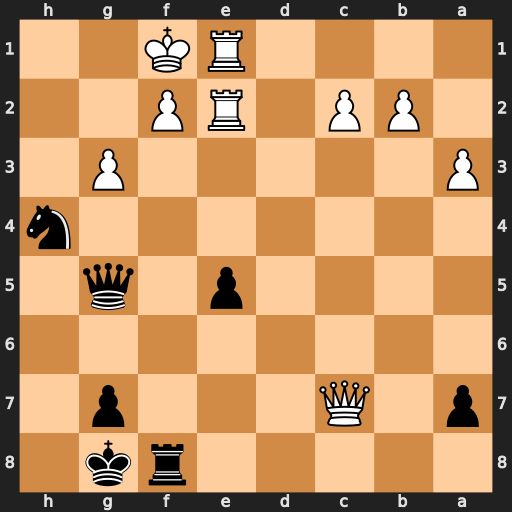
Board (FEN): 5rk1/p1Q3p1/8/4p1q1/7n/P5P1/1PP1RP2/4RK2
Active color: b
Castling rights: -
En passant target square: -
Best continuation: Qxg3 Qc4+ Kh8